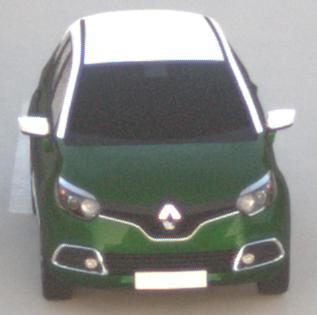
Make: Renault
Model: Captur ENERGY TCe 90
Detailed model: Captur (I)
Model produced from: 2013/06
Model produced until: 2015/05
Doors: 5
Color: green
Road condition: dry road
Daytime: sunrise or sunset
Contrast: low contrast